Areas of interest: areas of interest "Xinxiang Botanical Garden"
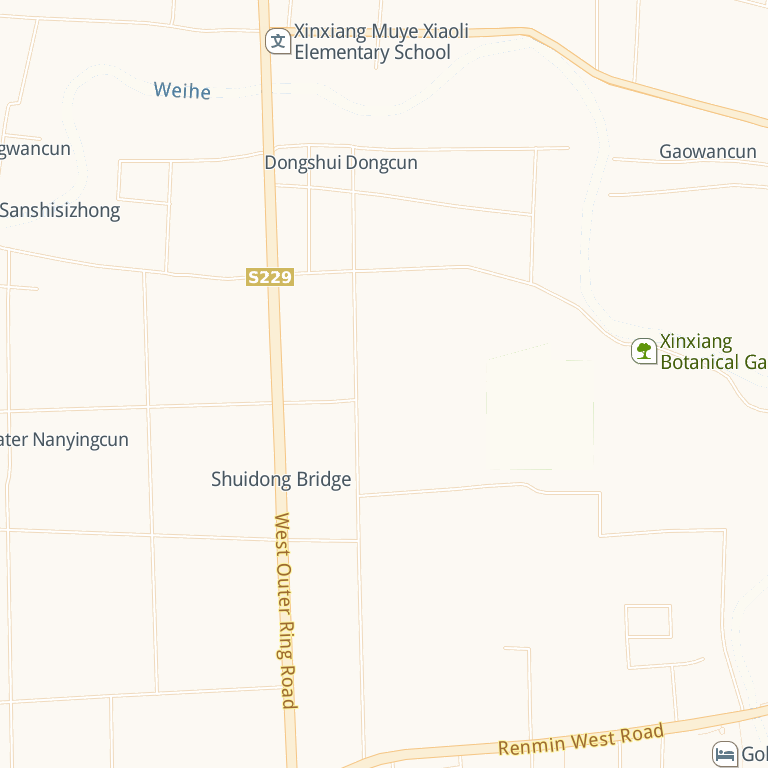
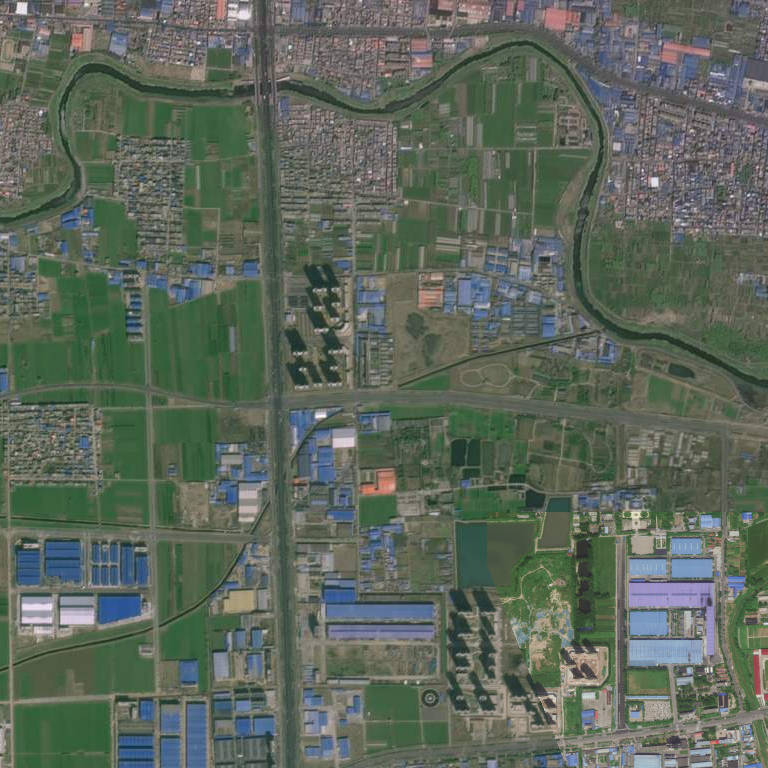